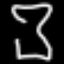
Label: hourglass